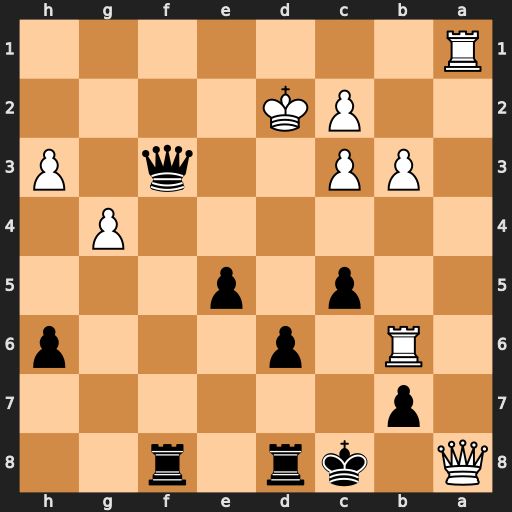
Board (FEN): Q1kr1r2/1p6/1R1p3p/2p1p3/6P1/1PP2q1P/2PK4/R7
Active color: b
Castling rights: -
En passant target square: -
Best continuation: Kc7 Rxb7+ Qxb7